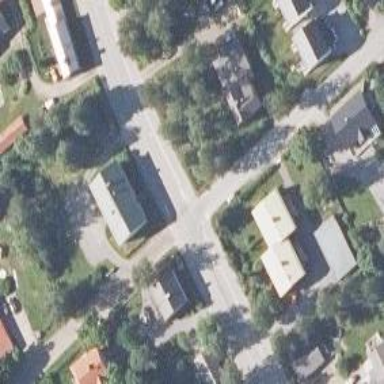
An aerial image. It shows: Road with "give way" sign.